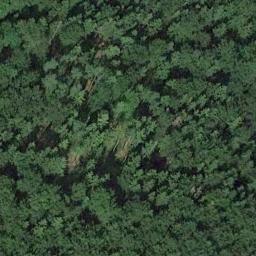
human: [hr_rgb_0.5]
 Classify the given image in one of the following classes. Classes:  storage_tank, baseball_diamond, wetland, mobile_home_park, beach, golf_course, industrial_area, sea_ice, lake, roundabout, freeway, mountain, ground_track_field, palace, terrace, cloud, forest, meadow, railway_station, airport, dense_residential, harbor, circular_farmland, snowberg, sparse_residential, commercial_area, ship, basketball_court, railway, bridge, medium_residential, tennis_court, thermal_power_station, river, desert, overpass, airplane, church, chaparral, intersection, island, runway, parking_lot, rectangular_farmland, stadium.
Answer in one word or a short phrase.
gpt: forest